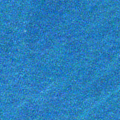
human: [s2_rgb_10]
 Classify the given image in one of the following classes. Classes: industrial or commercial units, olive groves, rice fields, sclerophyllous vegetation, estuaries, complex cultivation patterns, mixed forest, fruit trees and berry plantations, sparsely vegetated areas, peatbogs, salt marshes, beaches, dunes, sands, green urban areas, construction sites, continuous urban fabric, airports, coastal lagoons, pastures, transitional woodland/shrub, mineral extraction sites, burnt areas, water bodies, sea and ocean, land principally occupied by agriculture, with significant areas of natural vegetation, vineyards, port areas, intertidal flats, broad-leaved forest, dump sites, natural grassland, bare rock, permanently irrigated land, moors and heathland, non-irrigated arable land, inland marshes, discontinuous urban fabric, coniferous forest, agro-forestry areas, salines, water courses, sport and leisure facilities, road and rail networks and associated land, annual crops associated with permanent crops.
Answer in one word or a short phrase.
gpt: sea and ocean